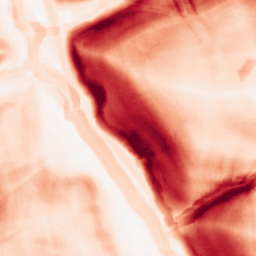
Category: morphological
Decomposition family: morphological_gradient
Decomposition parameters: size: 10
shape: square
Upsampling method: sinc_hamming
Upsampling parameters: scale: 2
kernel_size: 8
Upsampling scale: 2